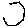
Label: hexagon